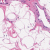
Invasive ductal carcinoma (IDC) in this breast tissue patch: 0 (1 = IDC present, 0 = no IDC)